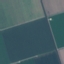
Land use / land cover: AnnualCrop